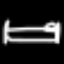
Label: bed